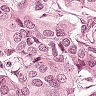
Metastatic tissue present: yes